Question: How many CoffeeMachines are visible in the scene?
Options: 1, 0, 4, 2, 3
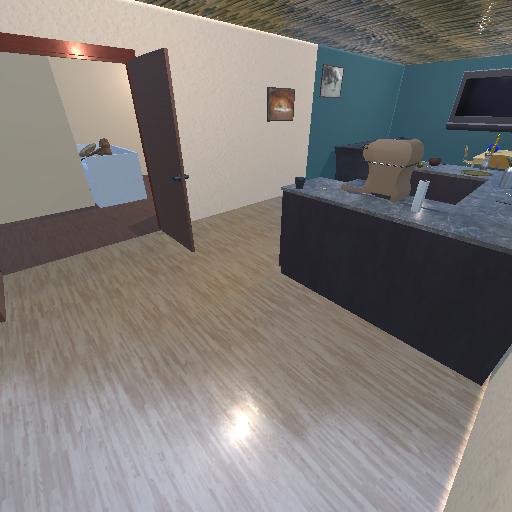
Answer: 1